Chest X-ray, AP view. Patient: 34 years old, sex M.
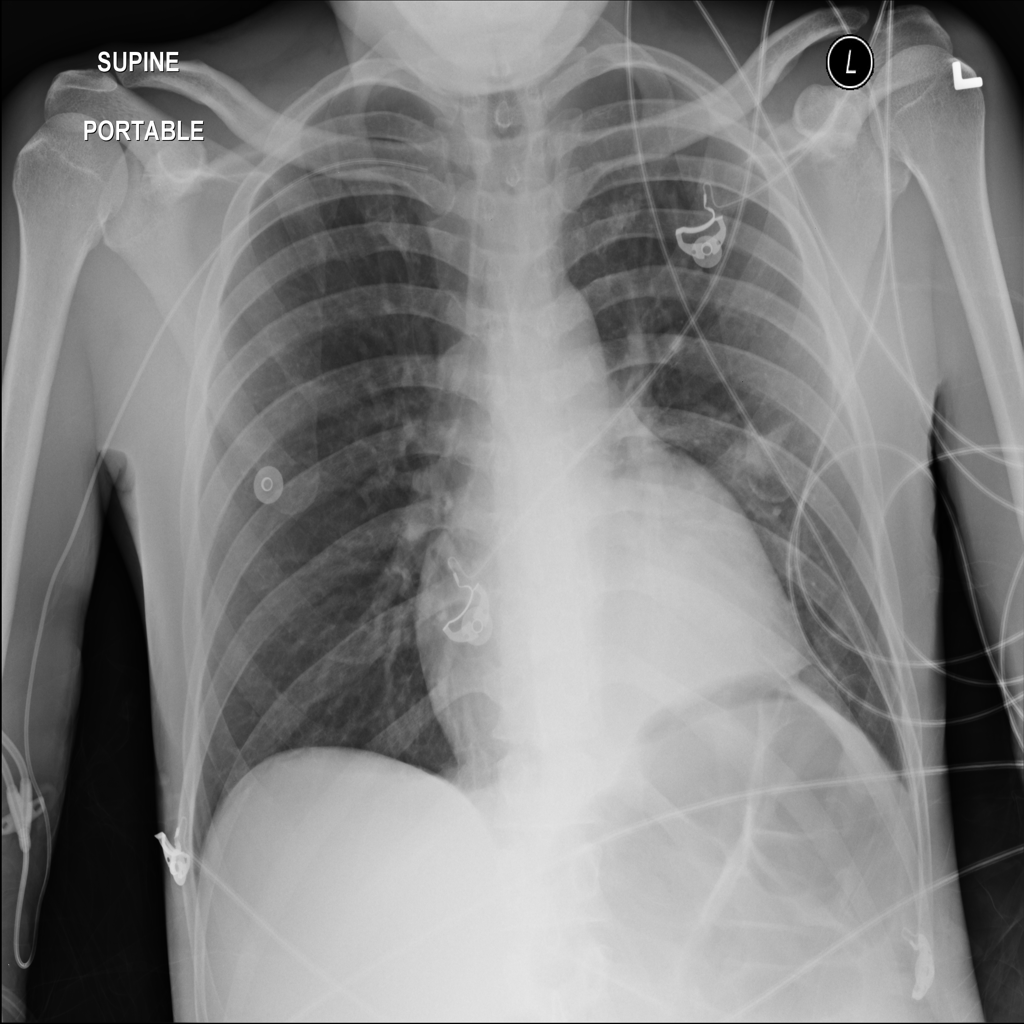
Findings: No Finding